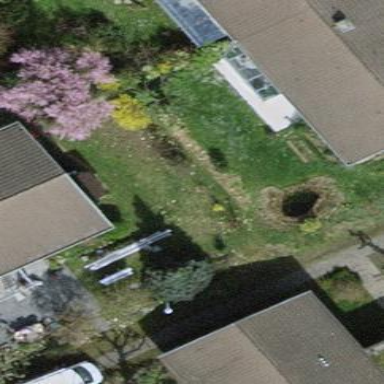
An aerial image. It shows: Garden that is leisure land.